Question: I am trying to create an aqua themed button that looks great across multiple browsers. I am new to CSS, so please be kind.
I have found an example on-line that looks great in Chrome... But does not show up in IE...
Below is the button in chrome...

HTML:
'''
<div class="button aqua">
<div class="glare"></div>
Button Label
</div>
'''
CSS:
'''
.button{
width: 120px;
height: 24px;
padding: 5px 16px 3px;
-webkit-border-radius: 16px;
-moz-border-radius: 16px;
border: 2px solid #ccc;
position: relative;
/* Label */
font-family: Lucida Sans, Helvetica, sans-serif;
font-weight: 800;
color: #fff;
text-shadow: rgba(10, 10, 10, 0.5) 1px 2px 2px;
text-align: center;
vertical-align: middle;
white-space: nowrap;
text-overflow: ellipsis;
overflow: hidden;
}
.aqua{
background-color: rgba(60, 132, 198, 0.8);
background-image: -webkit-gradient(linear, 0% 0%, 0% 90%, from(rgba(28, 91, 155, 0.8)), to(rgba(108, 191, 255, .9)));
border-top-color: #8ba2c1;
border-right-color: #5890bf;
border-bottom-color: #4f93ca;
border-left-color: #768fa5;
-webkit-box-shadow: rgba(66, 140, 240, 0.5) 0px 10px 16px;
-moz-box-shadow: rgba(66, 140, 240, 0.5) 0px 10px 16px; /* FF 3.5+ */
}
.button .glare {
position: absolute;
top: 0;
left: 5px;
-webkit-border-radius: 8px;
-moz-border-radius: 8px;
height: 1px;
width: 142px;
padding: 8px 0;
background-color: rgba(255, 255, 255, 0.25);
background-image: -webkit-gradient(linear, 0% 0%, 0% 95%, from(rgba(255, 255, 255, 0.7)), to(rgba(255, 255, 255, 0)));
}
'''
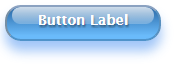
Answer: You are missing css attributes for IE browser.
ADD the following. SAMPLE BELOW.
<URL>
'''
border-radius:8px;
box-shadow: rgba(66, 140, 240, 0.5) 0px 10px 16px;
'''